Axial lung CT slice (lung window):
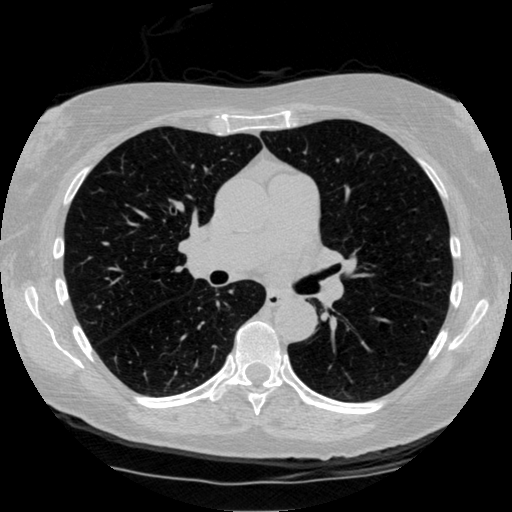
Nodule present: no